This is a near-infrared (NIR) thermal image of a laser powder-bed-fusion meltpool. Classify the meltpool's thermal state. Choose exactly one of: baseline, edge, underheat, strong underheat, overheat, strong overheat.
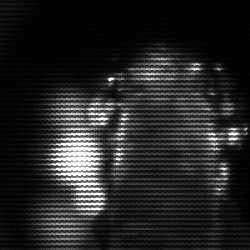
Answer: strong underheat